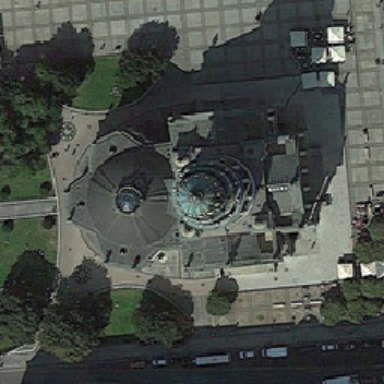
The structure of the church is very complicated .